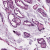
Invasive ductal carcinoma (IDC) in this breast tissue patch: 1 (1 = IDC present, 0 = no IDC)